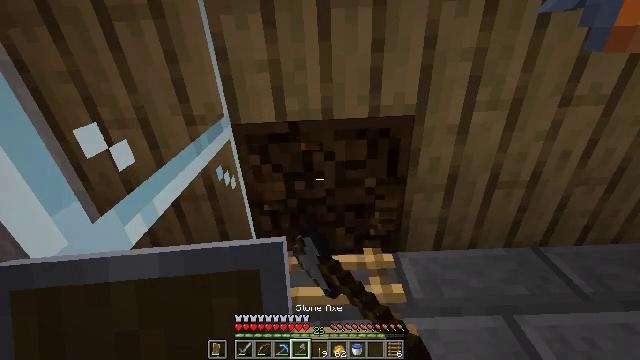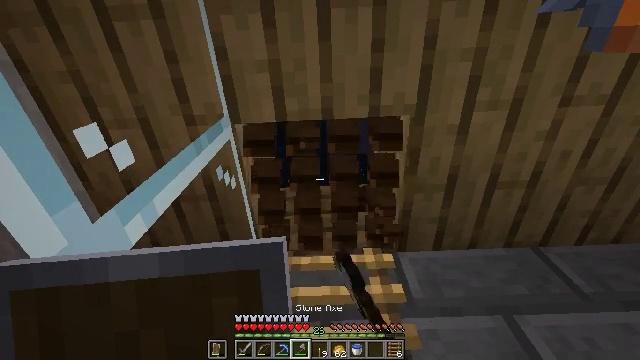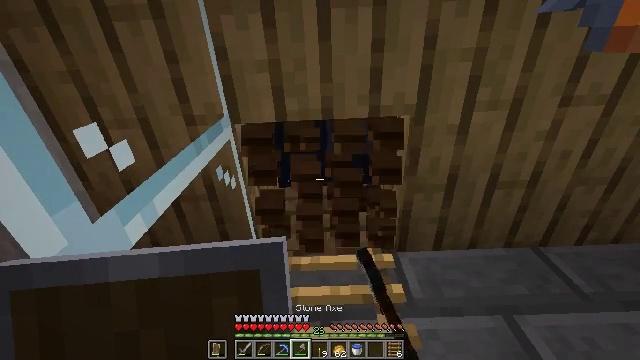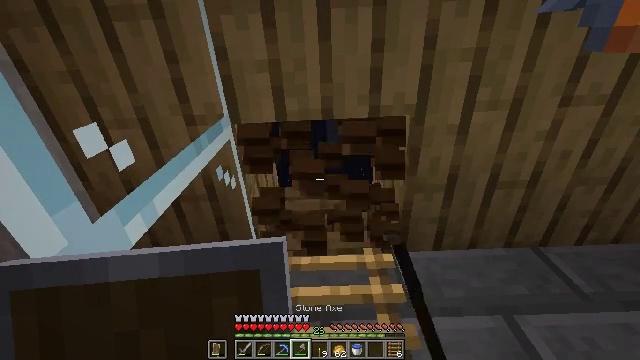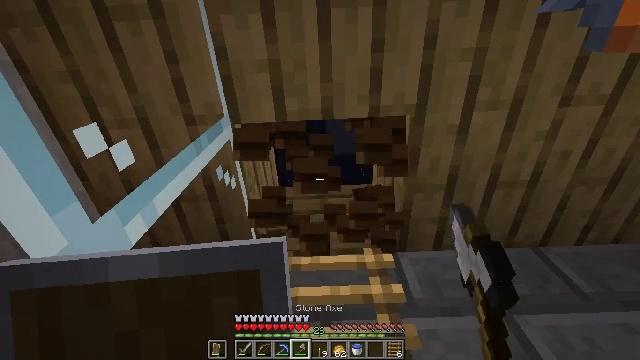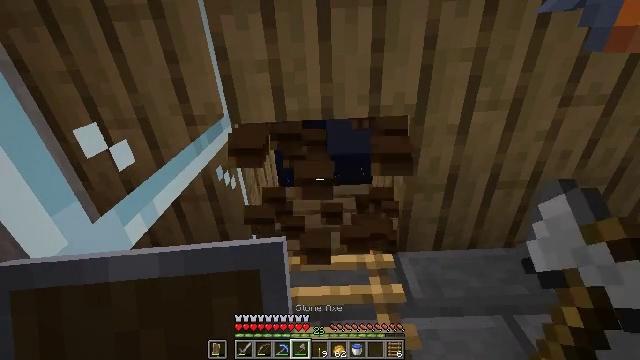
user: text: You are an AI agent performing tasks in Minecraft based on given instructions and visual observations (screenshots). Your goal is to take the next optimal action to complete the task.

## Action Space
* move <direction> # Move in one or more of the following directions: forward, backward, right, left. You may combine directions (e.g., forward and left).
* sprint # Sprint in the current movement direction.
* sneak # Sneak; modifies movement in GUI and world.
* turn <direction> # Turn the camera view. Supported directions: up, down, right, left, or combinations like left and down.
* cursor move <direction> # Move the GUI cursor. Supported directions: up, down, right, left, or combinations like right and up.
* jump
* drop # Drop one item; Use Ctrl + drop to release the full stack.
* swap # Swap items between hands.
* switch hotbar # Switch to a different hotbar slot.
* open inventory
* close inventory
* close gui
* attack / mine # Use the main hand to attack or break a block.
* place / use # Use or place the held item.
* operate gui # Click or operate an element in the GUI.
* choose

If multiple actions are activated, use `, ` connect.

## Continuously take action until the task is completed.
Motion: motion action
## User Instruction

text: Gather the dark oak trapdoor from the structure.
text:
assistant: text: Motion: attack / mine
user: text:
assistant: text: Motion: attack / mine
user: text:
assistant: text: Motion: attack / mine
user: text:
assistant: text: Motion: attack / mine
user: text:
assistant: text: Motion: attack / mine
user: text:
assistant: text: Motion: no_op